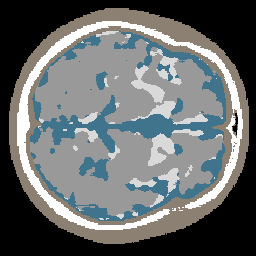
Label: no_lesion